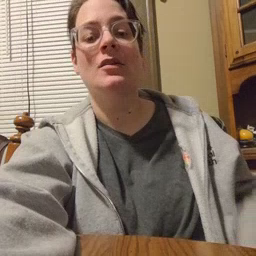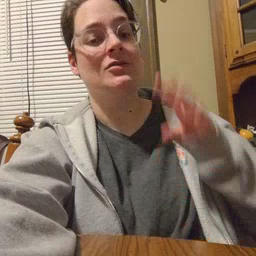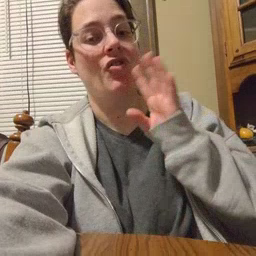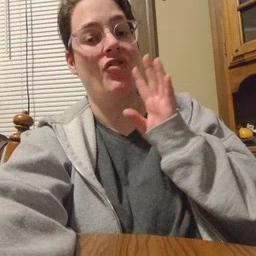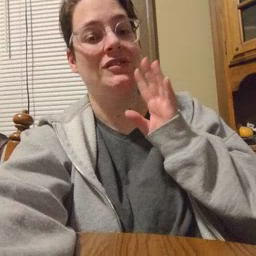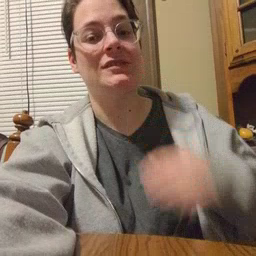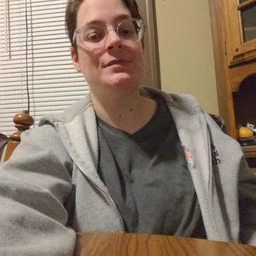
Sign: talk